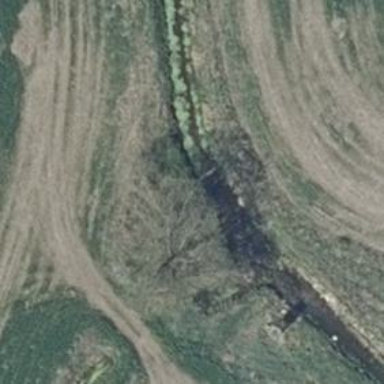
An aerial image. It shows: Landmark tree with broadleaved deciduous leaves.